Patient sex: F
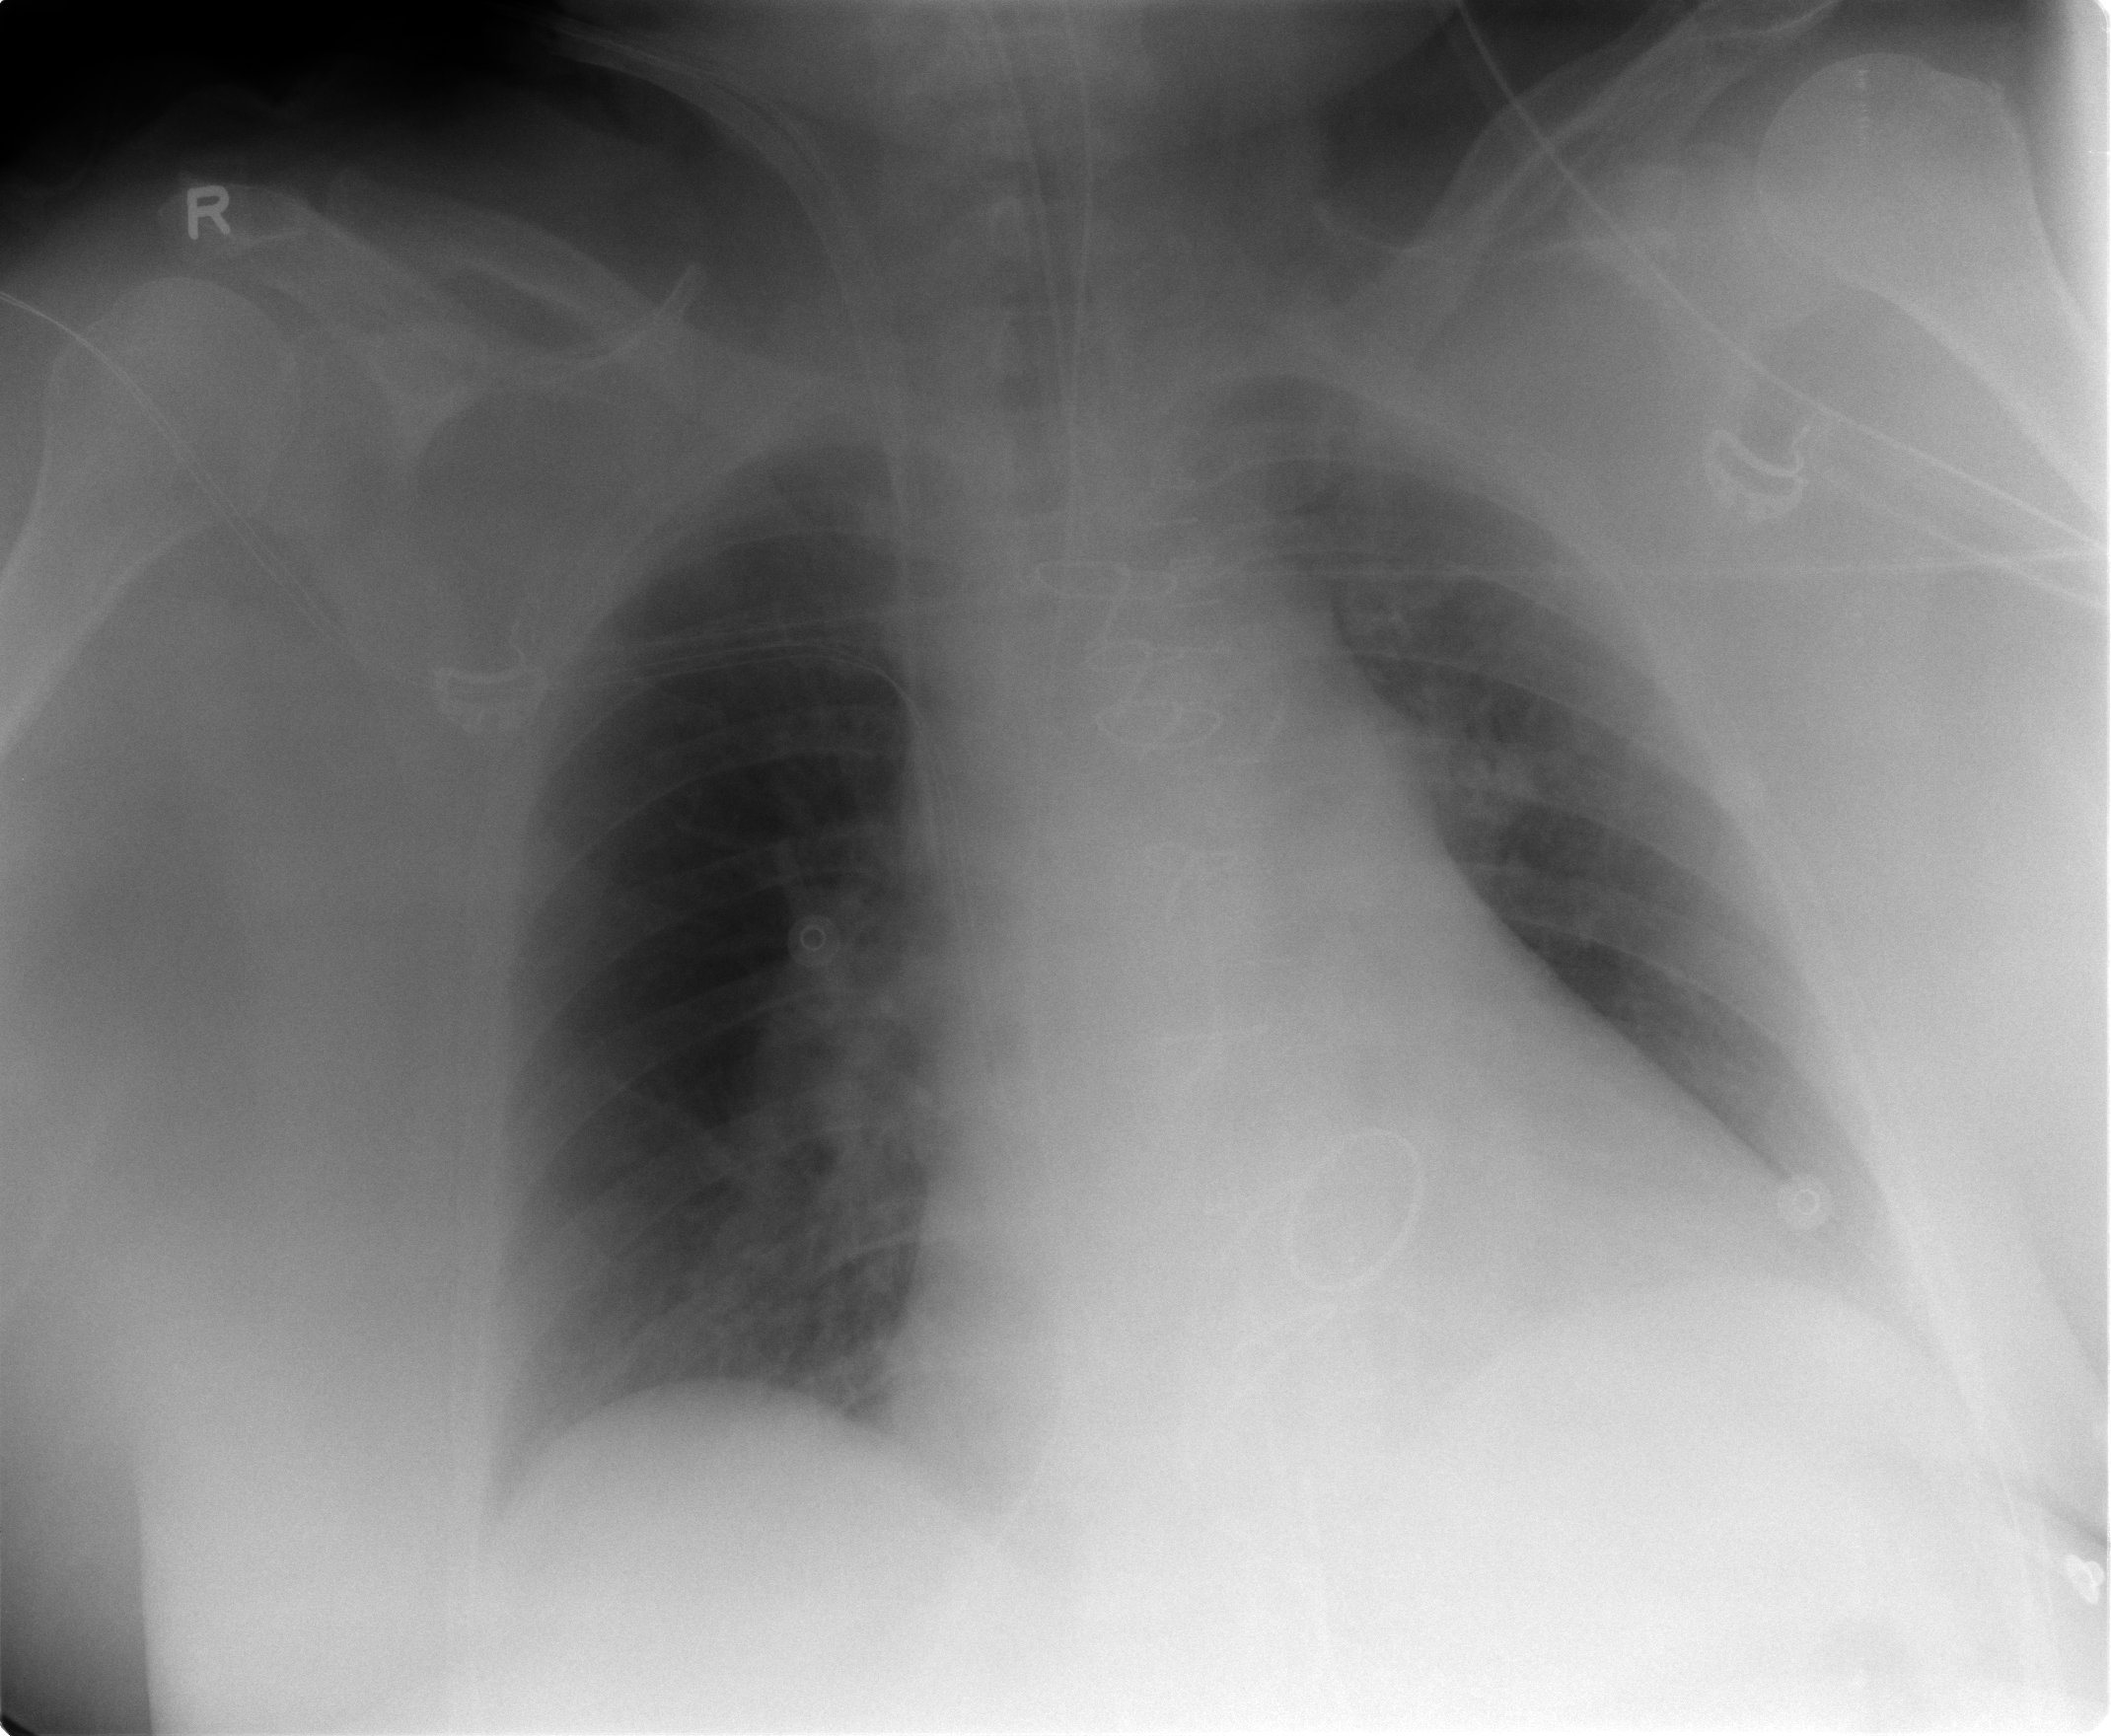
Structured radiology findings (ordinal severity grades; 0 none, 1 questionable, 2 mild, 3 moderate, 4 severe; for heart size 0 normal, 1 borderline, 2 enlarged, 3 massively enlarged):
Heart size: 2
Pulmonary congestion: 1
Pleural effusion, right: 0
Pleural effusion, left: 1
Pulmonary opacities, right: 1
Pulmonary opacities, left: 0
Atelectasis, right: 1
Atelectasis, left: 1